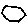
Label: hexagon